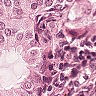
Metastatic tissue present: yes